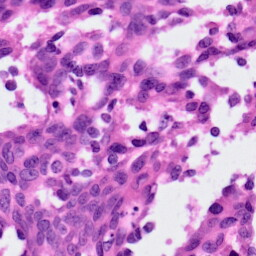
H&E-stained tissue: Ovarian